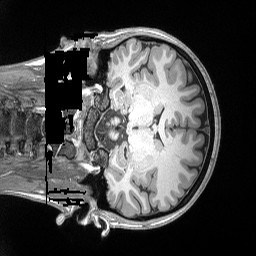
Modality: T1w
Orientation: coronal
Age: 20
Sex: female
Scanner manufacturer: siemens
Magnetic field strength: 3 T
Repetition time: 2.2 s
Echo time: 0.00169 s